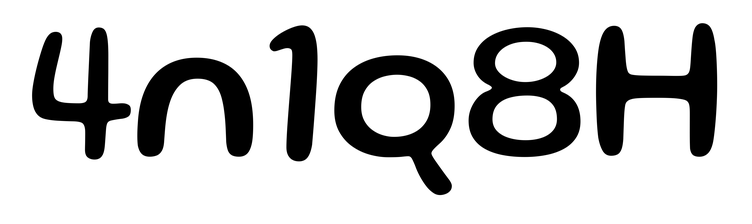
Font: Gluten_Regular